Interaction volume radius: 10 \u00c5
Interaction volume height: 25 \u00c5
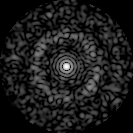
Disorder parameter: 0.8441